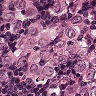
Metastatic tissue present: yes